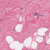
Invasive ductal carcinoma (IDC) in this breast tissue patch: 0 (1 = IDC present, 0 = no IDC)